Question: i want to add customs icons to my option menu, like that :

How can i do that with custom icons in my menu.xml ?
Or if you know the list of defaults icons, i am interested by that...
Here is my actual menu.xml code :
'''
<menu xmlns:android="http://schemas.android.com/apk/res/android">
<item android:id="@+id/menu_settings"
android:title="@string/menu_settings"
android:orderInCategory="100"
android:showAsAction="never" >
</item>
<item android:id="@+id/item1" android:title="Accueil" android:titleCondensed="Accueil" android:icon="@android:drawable/ic_menu_home"></item>
</menu>
'''
Thanks !
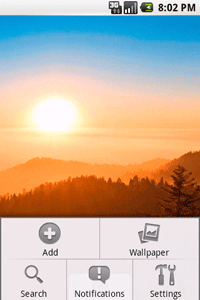
Answer: Inside of the item tag, use 'android:icon="@drawable/your_icon"'. That should work.